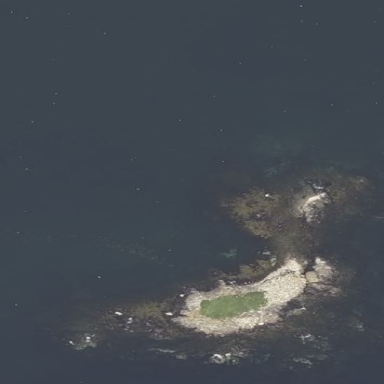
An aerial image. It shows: Islet along the coastline.